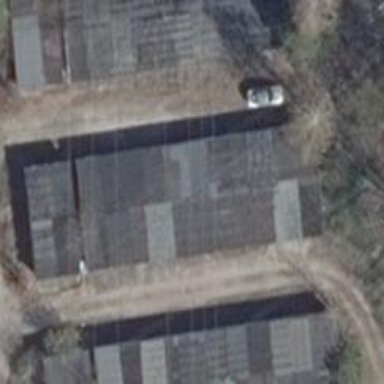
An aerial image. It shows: Group of garages.